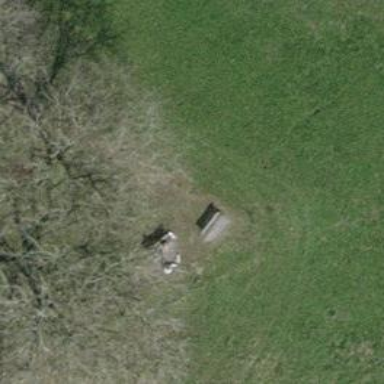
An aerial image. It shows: Bench.